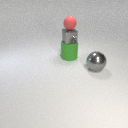
small red rubber sphere above large green rubber cylinder